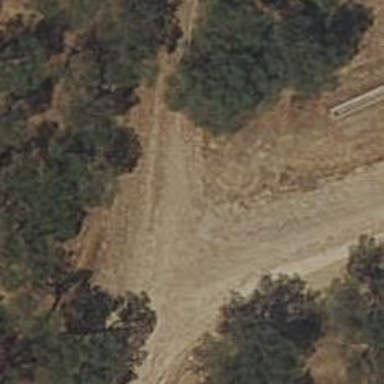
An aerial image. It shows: Compacted path.